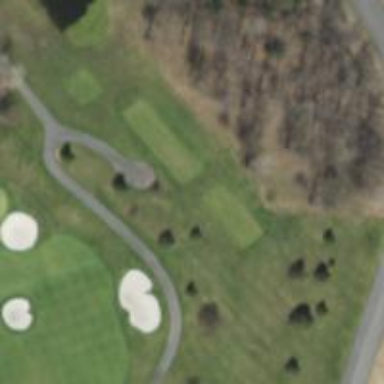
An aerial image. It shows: Path for both roads and golfers.